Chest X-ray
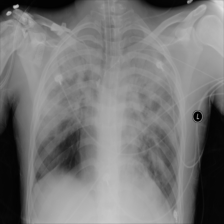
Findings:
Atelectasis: negative
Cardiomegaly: negative
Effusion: negative
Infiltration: positive
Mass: negative
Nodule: negative
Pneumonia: negative
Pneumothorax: negative
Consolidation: negative
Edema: negative
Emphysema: negative
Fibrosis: negative
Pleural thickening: negative
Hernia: negative